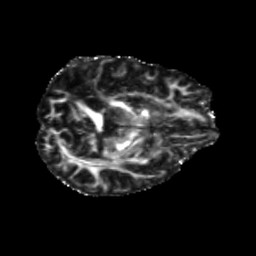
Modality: FA
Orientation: axial
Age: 62
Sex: female
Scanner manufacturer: siemens
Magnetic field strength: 3 T
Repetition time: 5.25 s
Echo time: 0.08 s